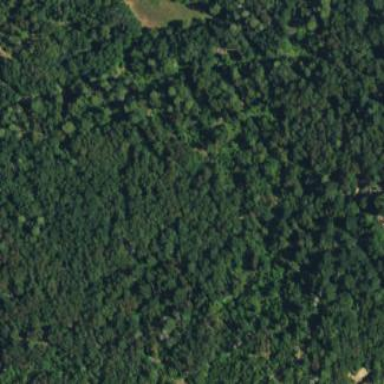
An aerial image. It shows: Serene woodland landscape.